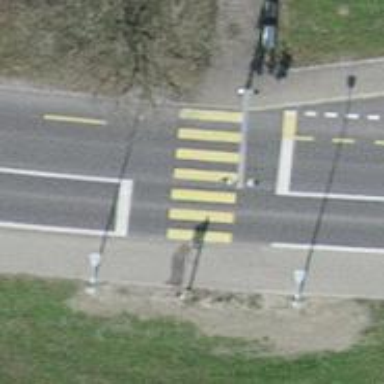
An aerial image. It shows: Asphalt footway with uncontrolled zebra crossing.